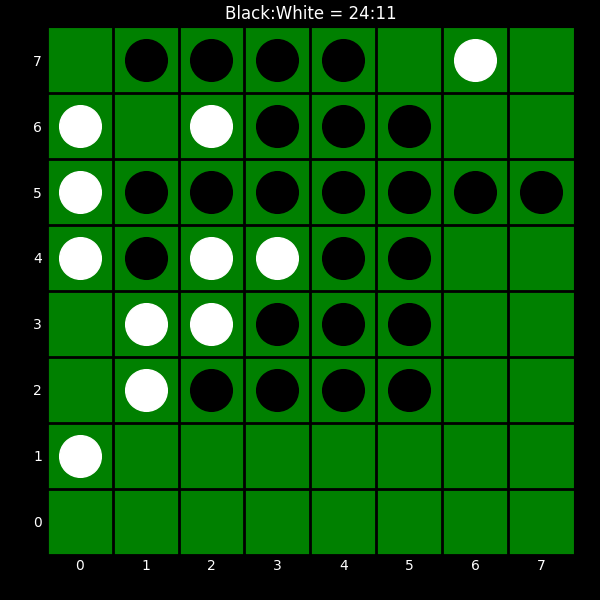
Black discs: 24
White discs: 11